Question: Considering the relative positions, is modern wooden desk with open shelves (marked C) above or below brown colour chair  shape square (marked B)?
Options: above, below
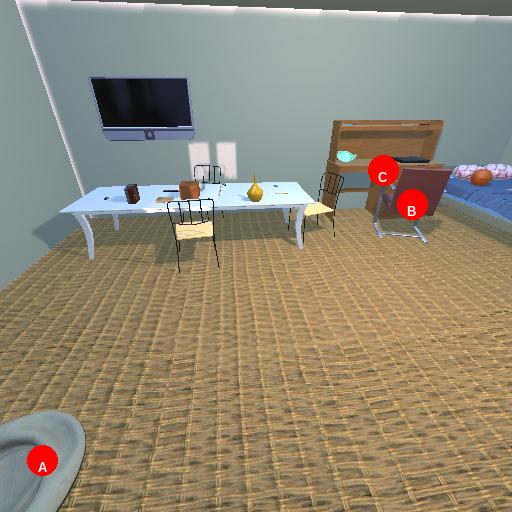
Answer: above